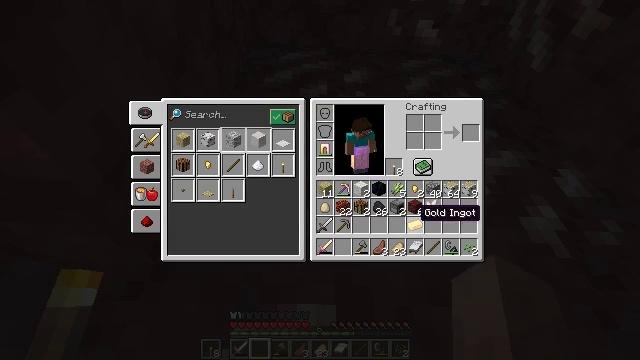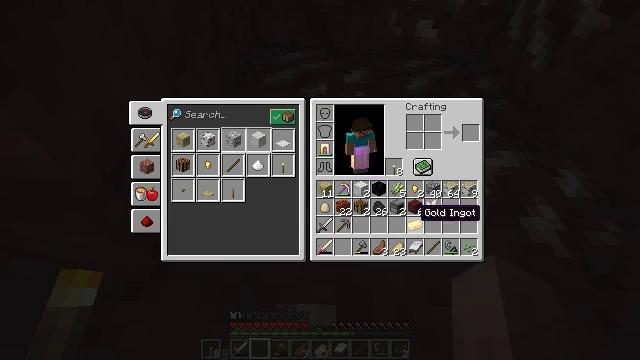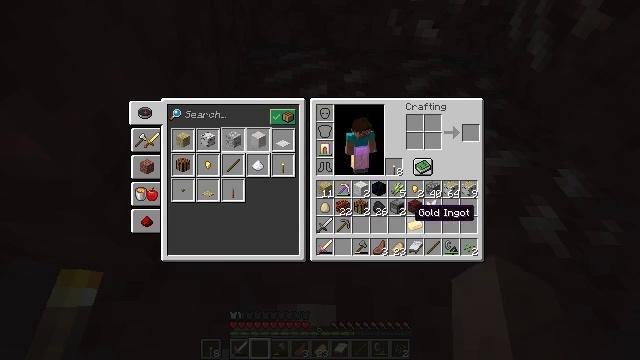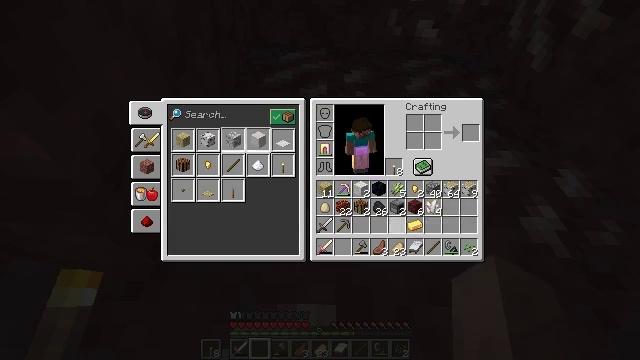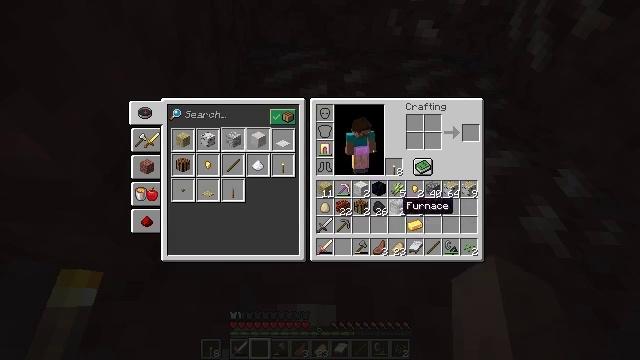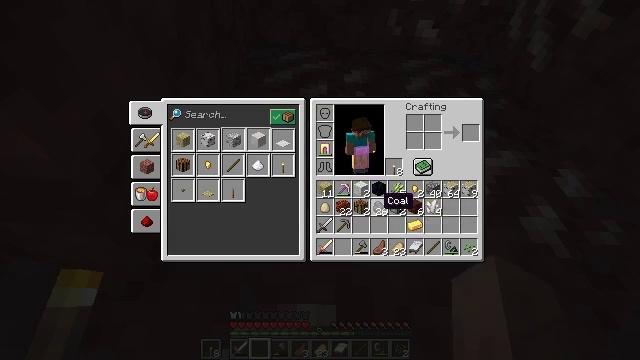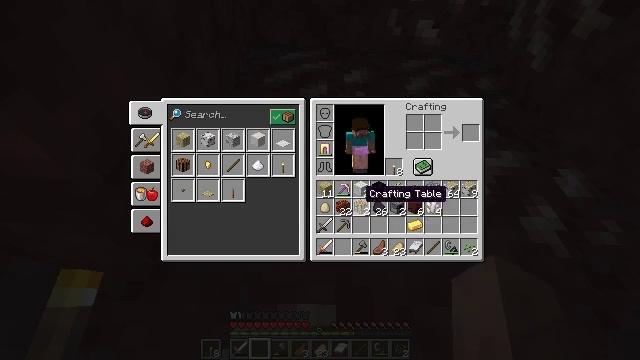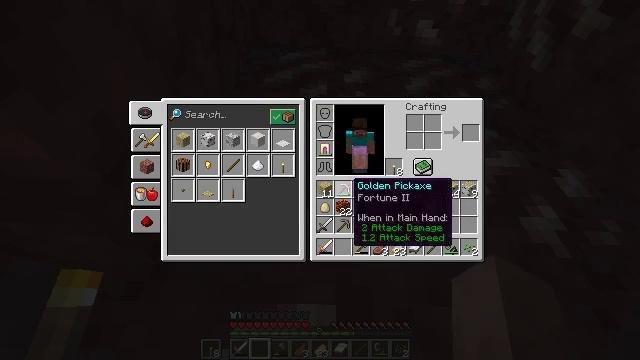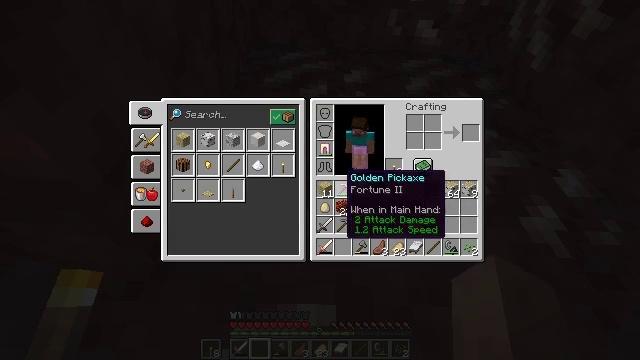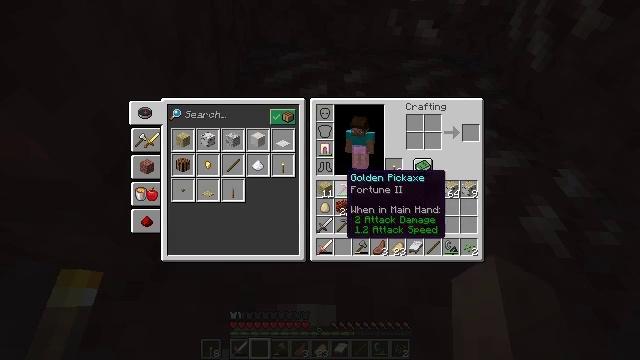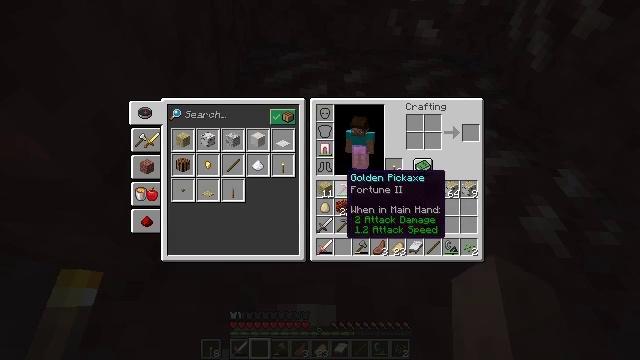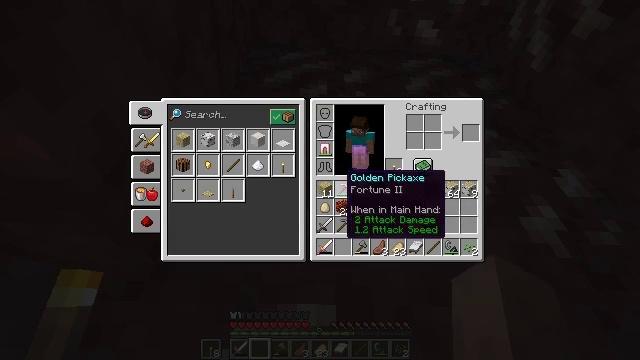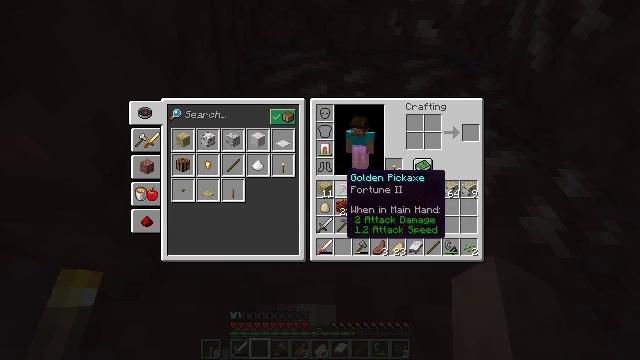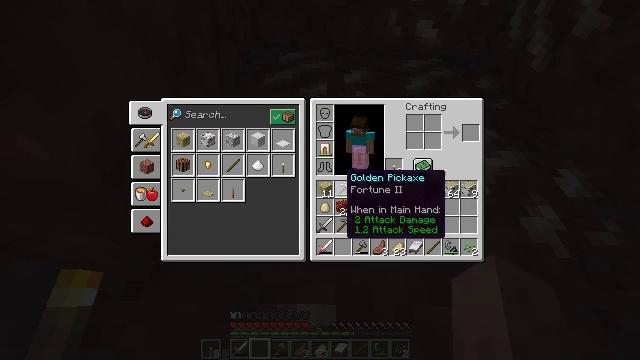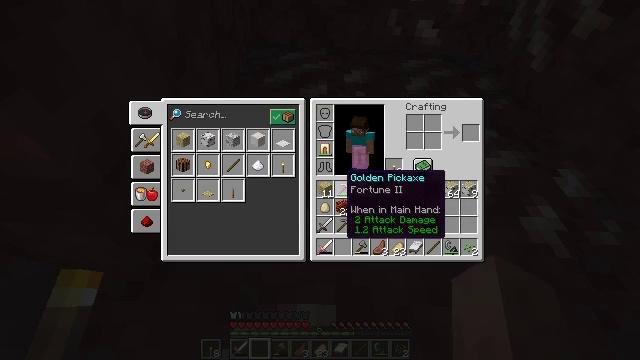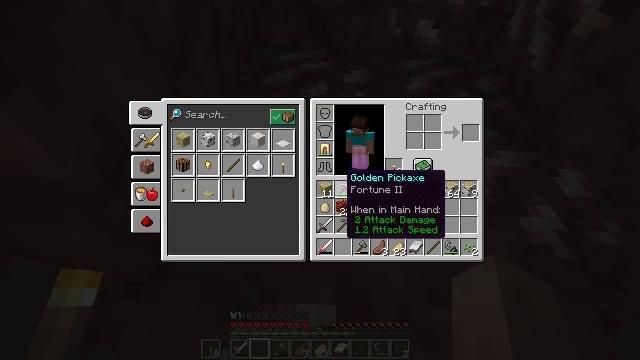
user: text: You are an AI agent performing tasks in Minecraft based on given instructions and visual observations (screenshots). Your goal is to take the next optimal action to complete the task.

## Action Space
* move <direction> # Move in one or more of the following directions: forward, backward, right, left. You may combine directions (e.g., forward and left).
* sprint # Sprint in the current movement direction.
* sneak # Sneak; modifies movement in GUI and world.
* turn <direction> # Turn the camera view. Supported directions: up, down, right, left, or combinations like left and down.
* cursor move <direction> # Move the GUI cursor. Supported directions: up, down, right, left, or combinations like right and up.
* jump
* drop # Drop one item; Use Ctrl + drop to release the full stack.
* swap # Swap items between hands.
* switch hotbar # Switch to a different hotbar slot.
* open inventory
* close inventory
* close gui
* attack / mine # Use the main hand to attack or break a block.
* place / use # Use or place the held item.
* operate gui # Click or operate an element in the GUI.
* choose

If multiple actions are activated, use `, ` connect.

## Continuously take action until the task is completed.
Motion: motion action
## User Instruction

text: Dig up the nether quartz ore.
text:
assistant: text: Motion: no_op
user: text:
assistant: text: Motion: no_op
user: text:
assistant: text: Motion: no_op
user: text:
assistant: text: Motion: cursor move left
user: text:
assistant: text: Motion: cursor move left
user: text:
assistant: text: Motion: cursor move left and up
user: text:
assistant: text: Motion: cursor move left and up
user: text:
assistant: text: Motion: sneak, cursor move up
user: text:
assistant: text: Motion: sneak
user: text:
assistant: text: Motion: sneak
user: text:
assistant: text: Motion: sneak
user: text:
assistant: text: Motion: sneak
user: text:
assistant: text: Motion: sneak
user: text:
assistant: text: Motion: sneak
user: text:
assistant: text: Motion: sneak
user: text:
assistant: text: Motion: sneak, operate gui
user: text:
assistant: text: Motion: sneak, operate gui
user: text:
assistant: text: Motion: sneak
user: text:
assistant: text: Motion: sneak
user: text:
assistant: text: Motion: sneak
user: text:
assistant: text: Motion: sneak
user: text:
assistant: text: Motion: sneak
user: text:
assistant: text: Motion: no_op
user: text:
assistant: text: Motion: no_op
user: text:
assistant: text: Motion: no_op
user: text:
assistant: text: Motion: no_op
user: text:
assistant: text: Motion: turn down
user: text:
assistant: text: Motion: attack / mine
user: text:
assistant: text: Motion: attack / mine
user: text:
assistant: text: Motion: attack / mine